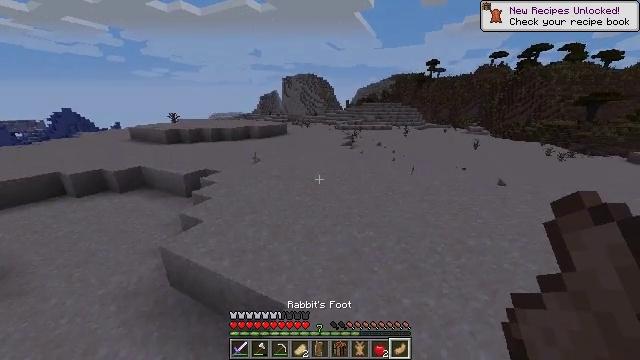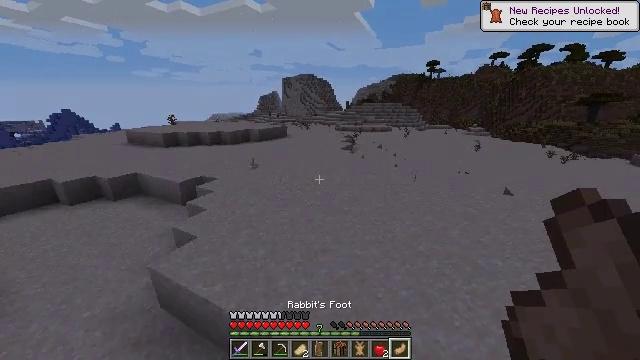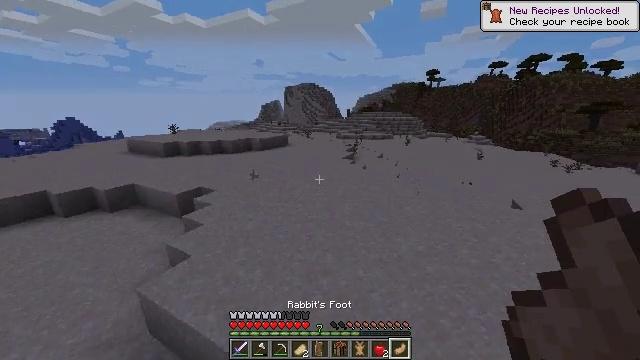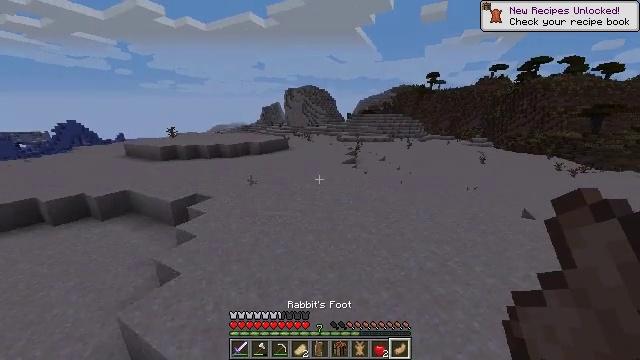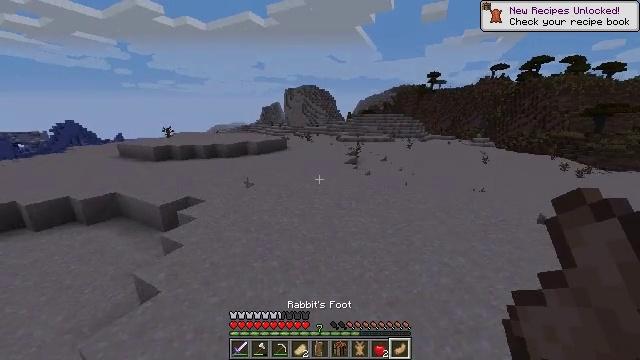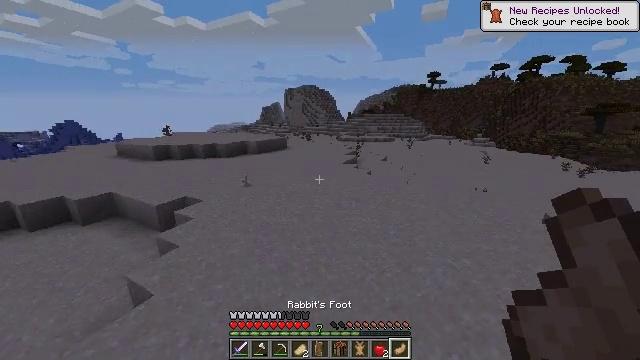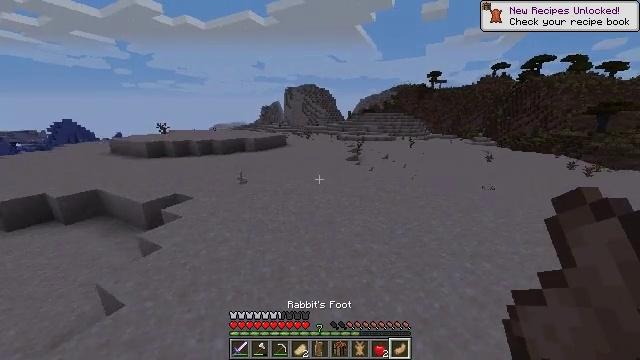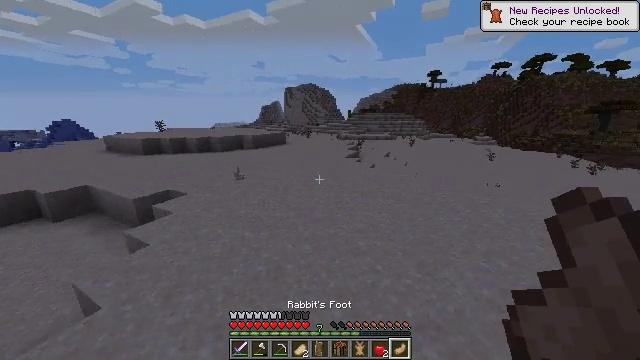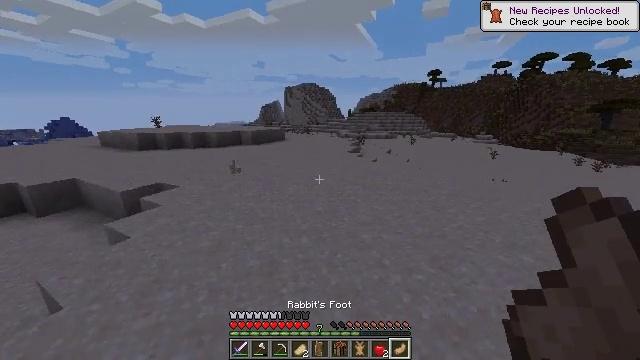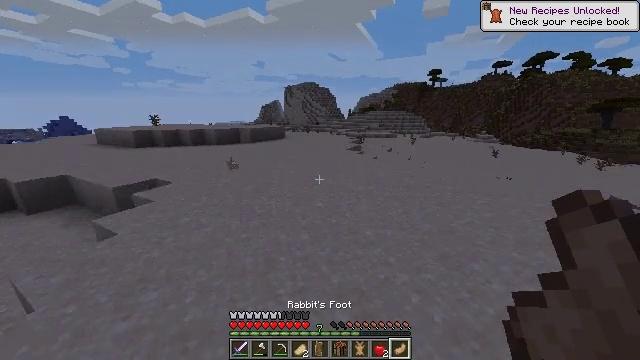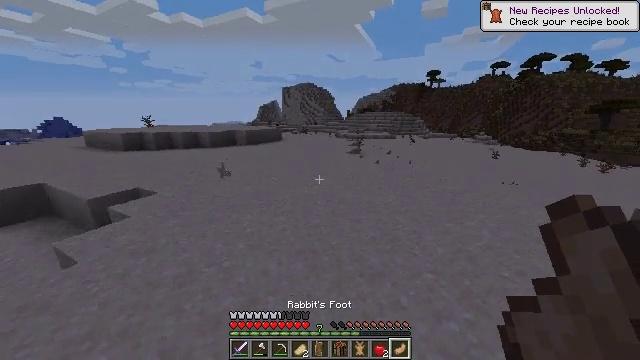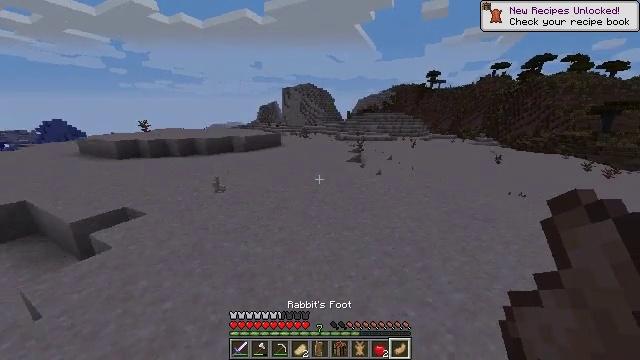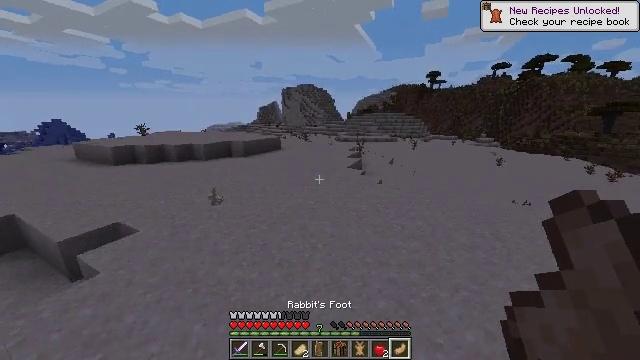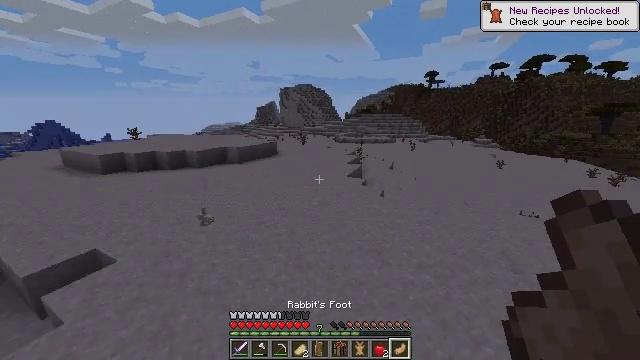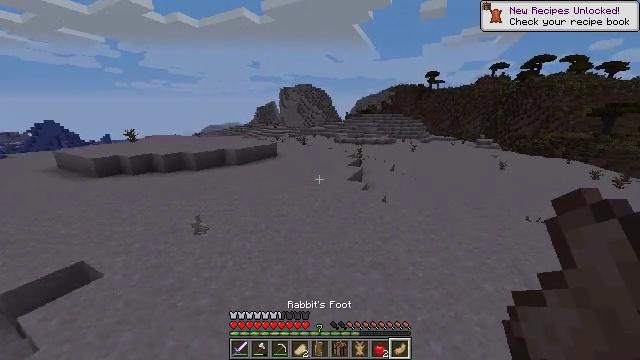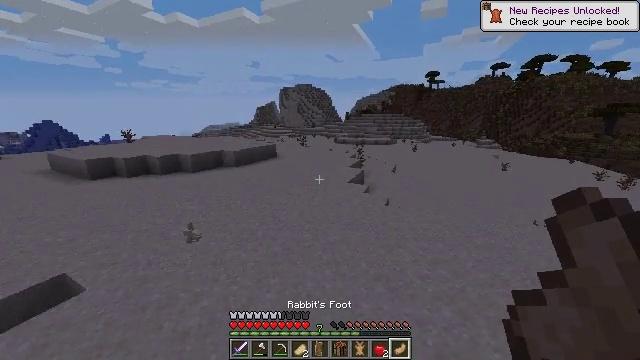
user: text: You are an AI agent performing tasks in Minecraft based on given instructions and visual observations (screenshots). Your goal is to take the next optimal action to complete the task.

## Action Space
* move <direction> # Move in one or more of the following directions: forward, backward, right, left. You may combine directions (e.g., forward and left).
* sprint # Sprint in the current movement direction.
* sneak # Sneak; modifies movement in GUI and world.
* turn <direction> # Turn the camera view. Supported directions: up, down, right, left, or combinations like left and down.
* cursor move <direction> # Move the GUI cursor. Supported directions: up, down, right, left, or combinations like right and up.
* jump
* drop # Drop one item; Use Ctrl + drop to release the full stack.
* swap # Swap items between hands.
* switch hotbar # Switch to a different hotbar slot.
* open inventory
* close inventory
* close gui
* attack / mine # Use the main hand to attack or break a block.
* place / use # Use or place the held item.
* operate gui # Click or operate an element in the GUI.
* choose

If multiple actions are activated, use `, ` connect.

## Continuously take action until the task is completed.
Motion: motion action
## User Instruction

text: Drop a rabbit foot.
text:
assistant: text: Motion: move forward, sprint, jump
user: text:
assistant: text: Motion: move forward, sprint, turn up, jump
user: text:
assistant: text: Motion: move forward, sprint, jump
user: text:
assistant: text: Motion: move forward, sprint, jump
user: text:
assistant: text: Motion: move forward, sprint, jump
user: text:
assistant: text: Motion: move forward, sprint, jump
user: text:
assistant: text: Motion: move forward, sprint, use / place, jump
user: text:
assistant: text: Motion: move forward, sprint, use / place, jump
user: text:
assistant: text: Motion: move forward, sprint, use / place, jump
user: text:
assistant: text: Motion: move forward, sprint, use / place, jump
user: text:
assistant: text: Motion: move forward, sprint, use / place, jump
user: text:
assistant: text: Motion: move forward, sprint, use / place, jump
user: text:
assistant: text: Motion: move forward, sprint, use / place, jump
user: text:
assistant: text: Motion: move forward, sprint, use / place, jump
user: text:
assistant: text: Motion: move forward, sprint, use / place, jump
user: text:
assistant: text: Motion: move forward, sprint, use / place, jump
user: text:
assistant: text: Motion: move forward, sprint, turn up, jump
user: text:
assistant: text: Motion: move forward, sprint, turn up
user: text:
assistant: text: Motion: move forward, sprint, turn left and up
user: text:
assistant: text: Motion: move forward, sprint, turn left and up, jump
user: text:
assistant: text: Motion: move forward, sprint, turn left, jump
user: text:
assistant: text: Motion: move forward, sprint, jump
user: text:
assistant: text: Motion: move forward, sprint, turn left and down, jump
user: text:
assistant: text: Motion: move forward, sprint, turn left and down, jump
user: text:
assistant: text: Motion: move forward, sprint, turn left and down, jump
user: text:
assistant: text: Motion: move forward, sprint, turn left and down, jump
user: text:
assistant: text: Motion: move forward, sprint, jump
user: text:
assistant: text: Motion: move forward, sprint, jump
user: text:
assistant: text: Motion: move forward, sprint, jump
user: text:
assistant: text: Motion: move forward, sprint, jump